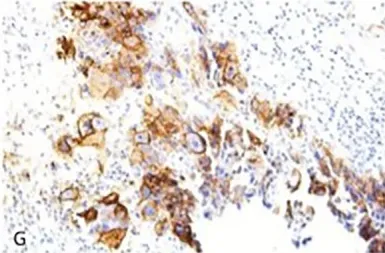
At 20x magnification:. CD10.
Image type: pathology (immunostaining)